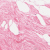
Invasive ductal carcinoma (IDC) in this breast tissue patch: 0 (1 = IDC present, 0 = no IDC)